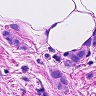
Metastatic tissue present: no